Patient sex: F
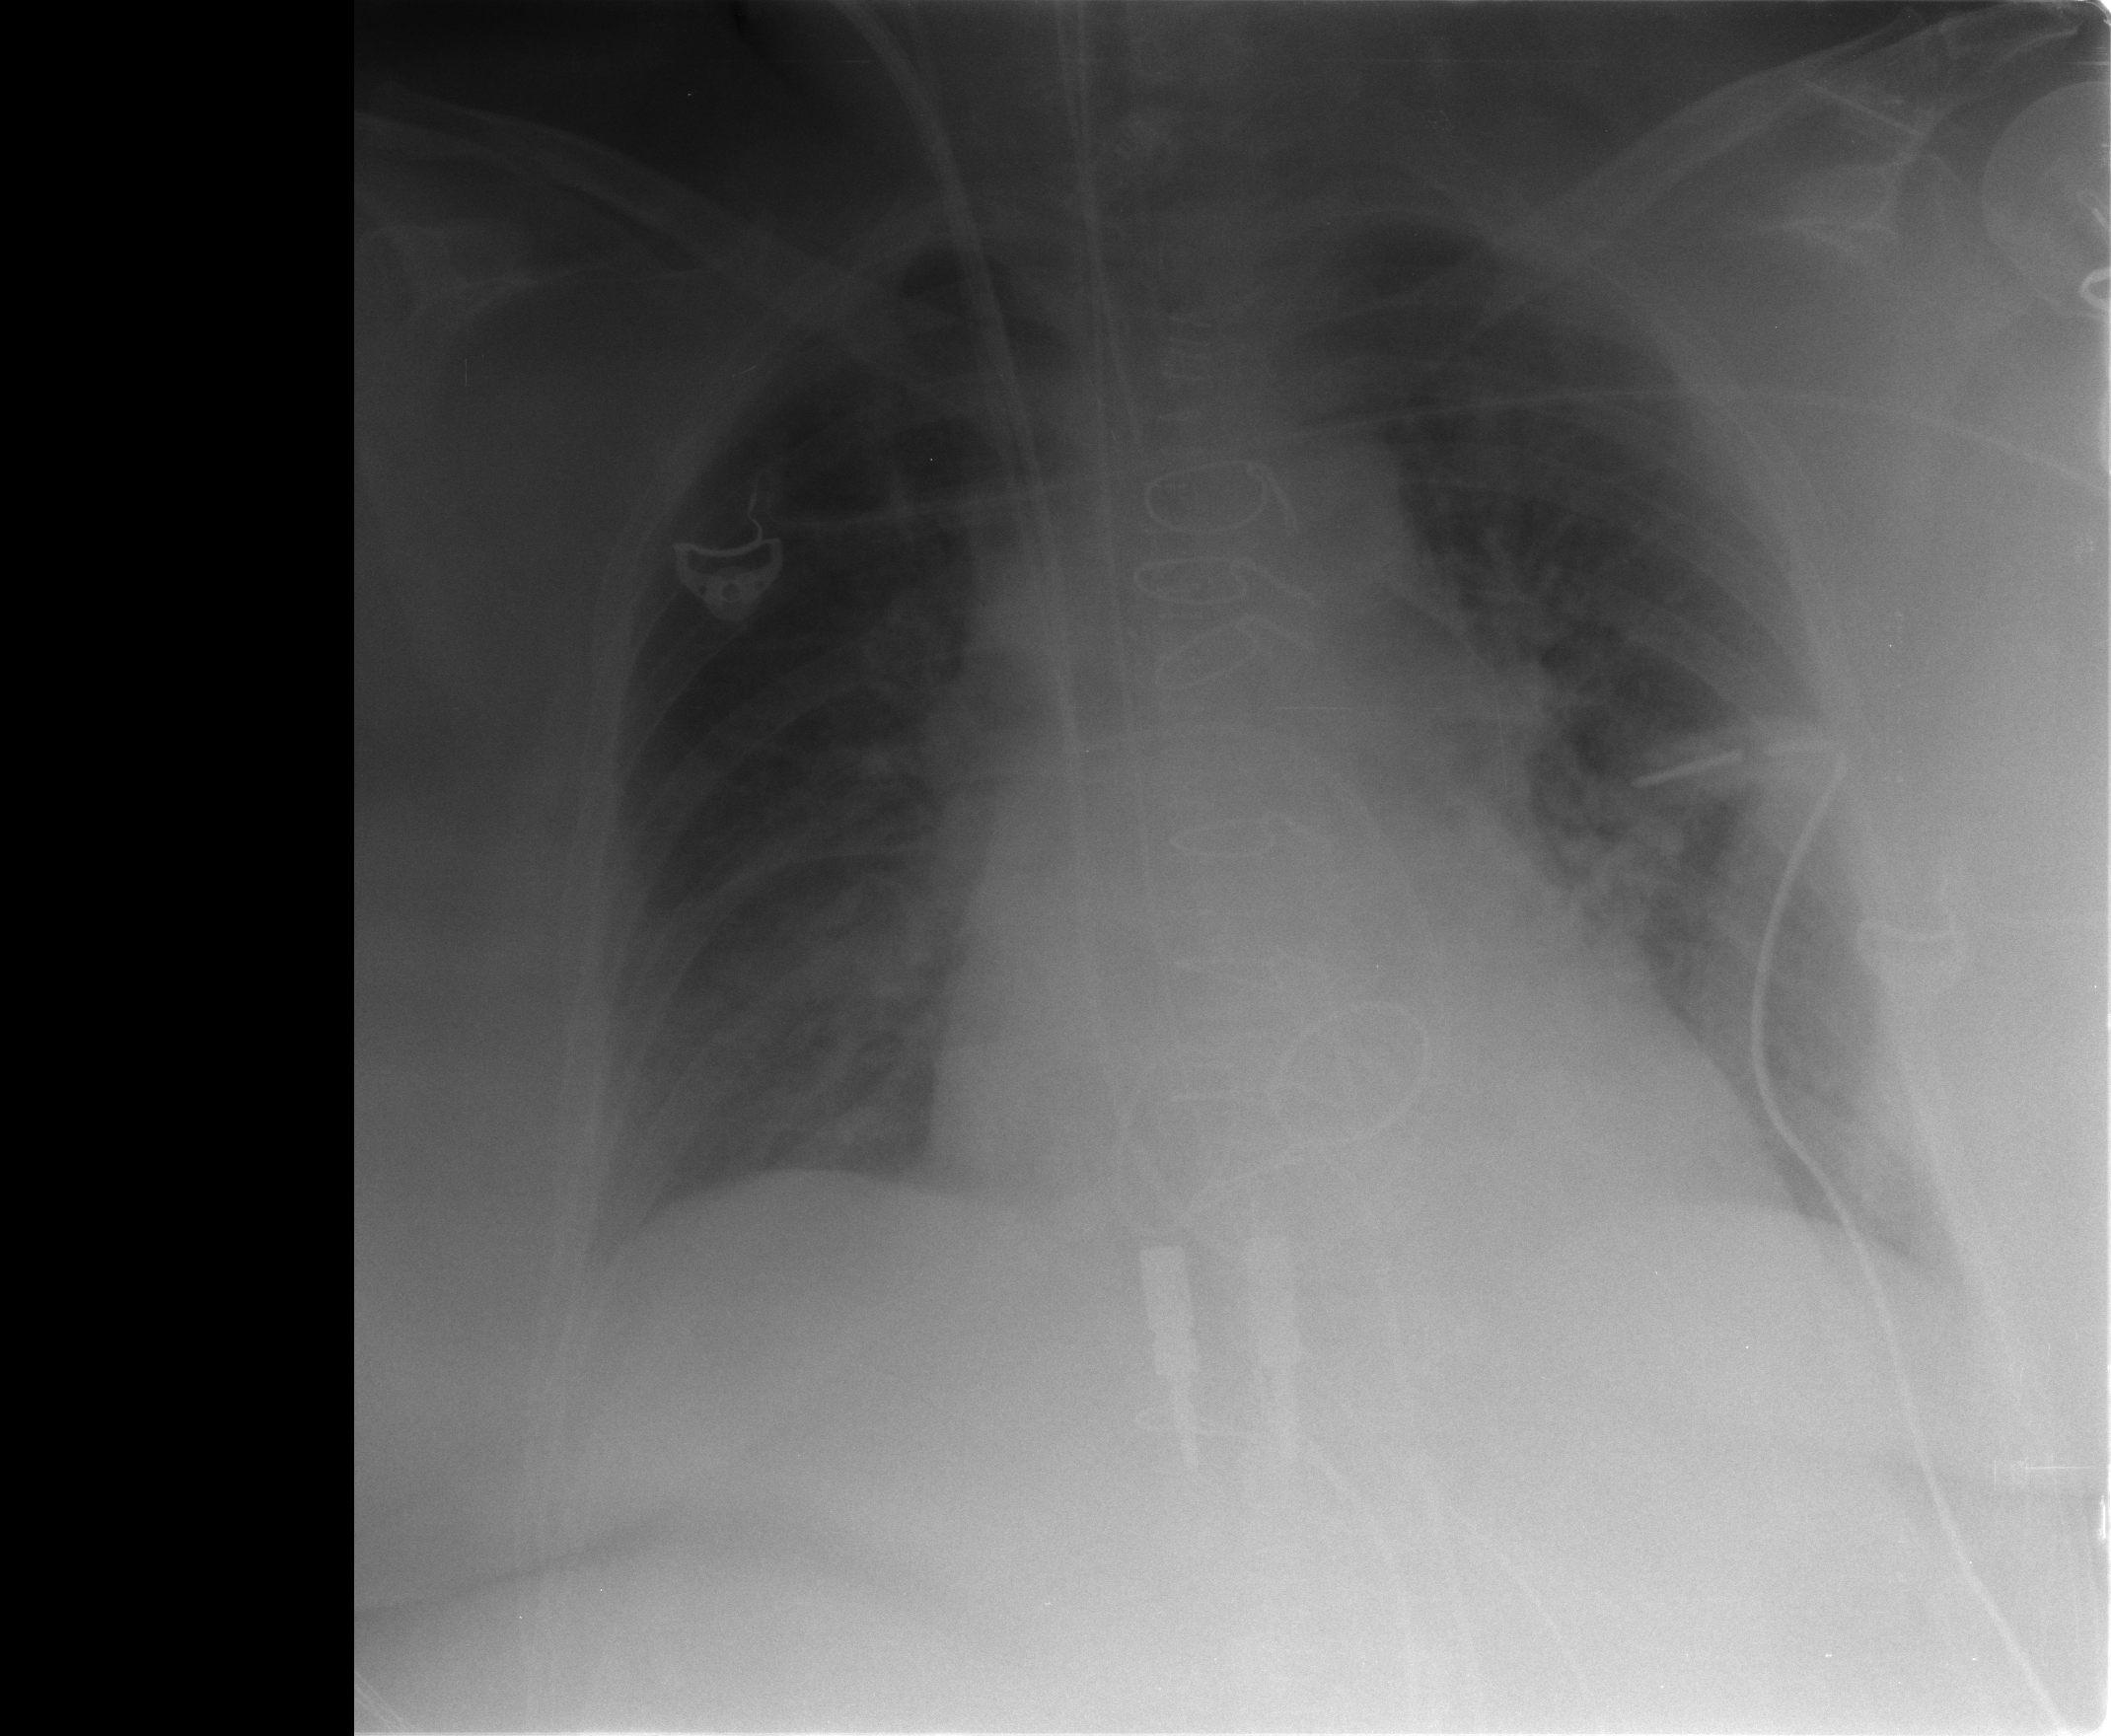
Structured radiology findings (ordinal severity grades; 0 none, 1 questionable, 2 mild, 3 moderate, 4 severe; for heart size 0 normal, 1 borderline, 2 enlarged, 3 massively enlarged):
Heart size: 2
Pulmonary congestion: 2
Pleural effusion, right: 1
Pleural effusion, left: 1
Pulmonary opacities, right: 1
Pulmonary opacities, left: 1
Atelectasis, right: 2
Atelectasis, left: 2